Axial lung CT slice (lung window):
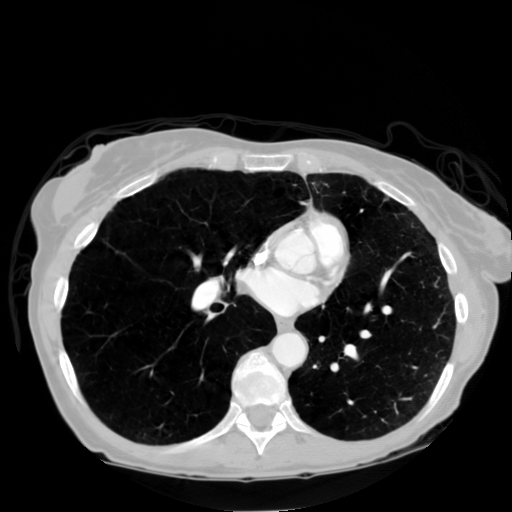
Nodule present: no